Question: I just checked my Chromium task manager and noticed that my 'Goats Teleported' count is abnormally high. I thought it might be a good idea to create a browser extension that runs the goat teleportation data through Google Visualizations API and generates some nice reports so I can track it easily and make sure it doesn't get out of hand.
<URL>
Is it possible to access the 'Goats Teleported' count programatically via the chrome extension API? How do you think I should format the reports? I was thinking maybe a pie chart?

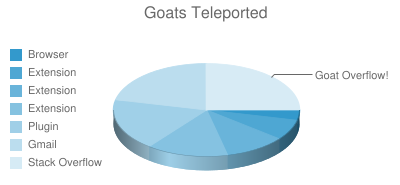
Answer: There is an <URL>.
+1 for goats.